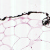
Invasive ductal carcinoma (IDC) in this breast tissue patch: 0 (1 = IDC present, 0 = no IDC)